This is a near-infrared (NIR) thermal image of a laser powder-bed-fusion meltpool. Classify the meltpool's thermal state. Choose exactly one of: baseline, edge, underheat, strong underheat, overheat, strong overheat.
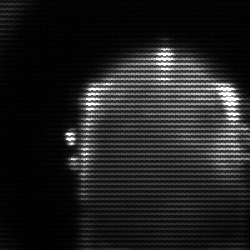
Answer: baseline